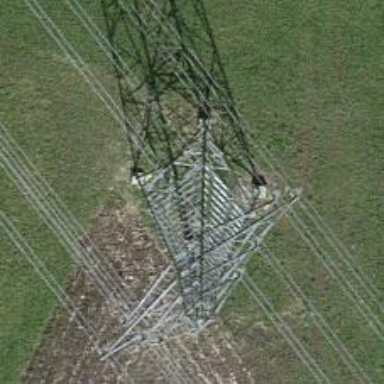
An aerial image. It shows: Lattice structure tower used for power distribution.